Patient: sex M, age 61
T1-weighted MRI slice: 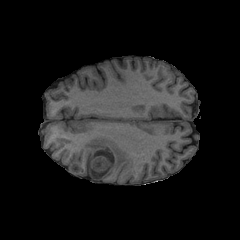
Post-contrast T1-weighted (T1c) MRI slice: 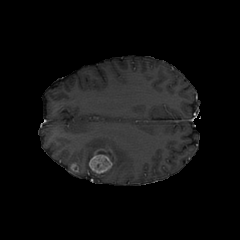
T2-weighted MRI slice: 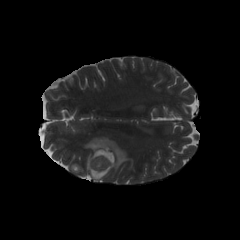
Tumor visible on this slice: yes
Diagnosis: Glioblastoma, IDH-wildtype
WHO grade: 4